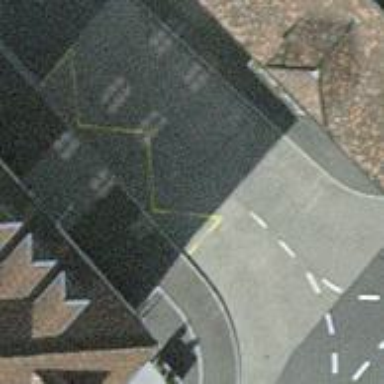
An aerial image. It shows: Bus stop with stop position for public transport.